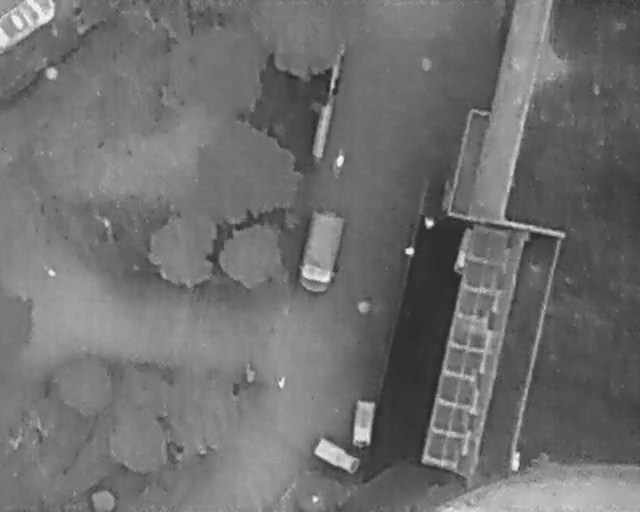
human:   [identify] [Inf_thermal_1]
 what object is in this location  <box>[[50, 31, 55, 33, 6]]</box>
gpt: <ref>1 small bicycle at the center</ref>

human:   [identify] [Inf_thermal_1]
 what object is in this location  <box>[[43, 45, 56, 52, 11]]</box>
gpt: <ref>1 medium othervehicle at the center</ref>